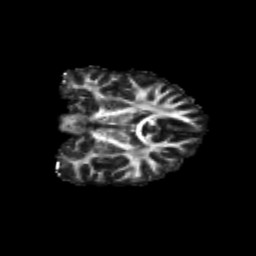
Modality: FA
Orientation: coronal
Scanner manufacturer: siemens
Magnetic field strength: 3 T
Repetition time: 9.2 s
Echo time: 0.084 s